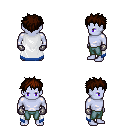
a pixel art fantasy rpg character, male body template, dark elf, purple skin, white trimmed cape, teal pants, brown bedhead hairstyle, metal gloves, four views (front, back, left, right), 2x2 character sprite sheet, small pixel art, hard edges, no anti-aliasing